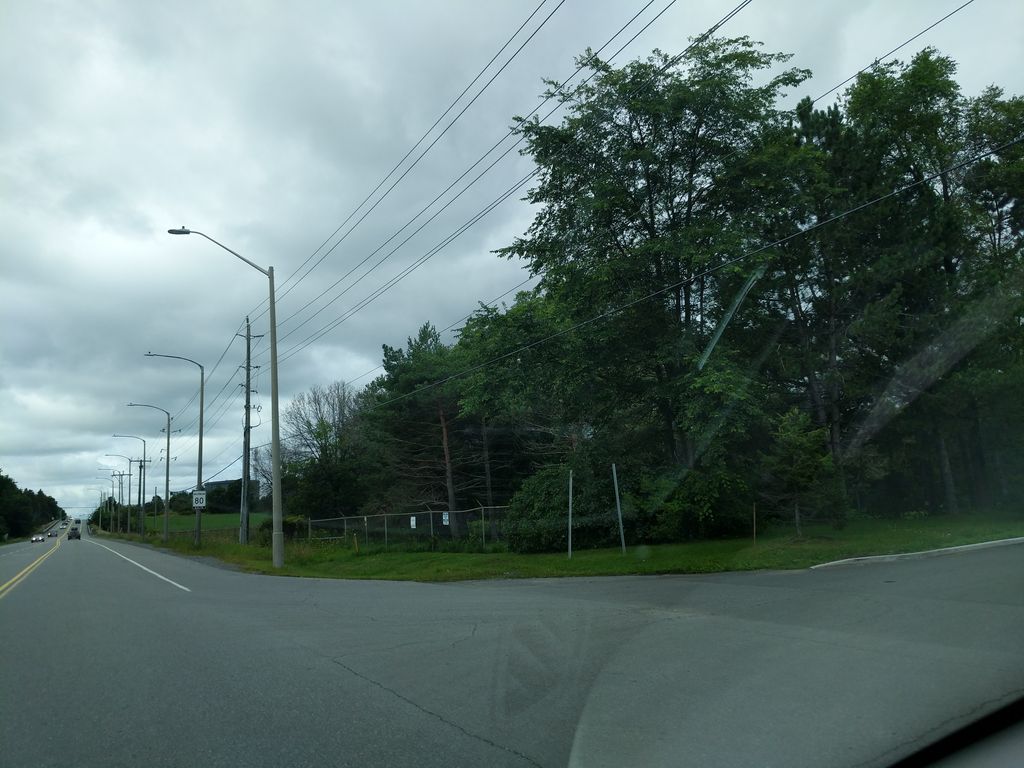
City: ottawa-gatineau